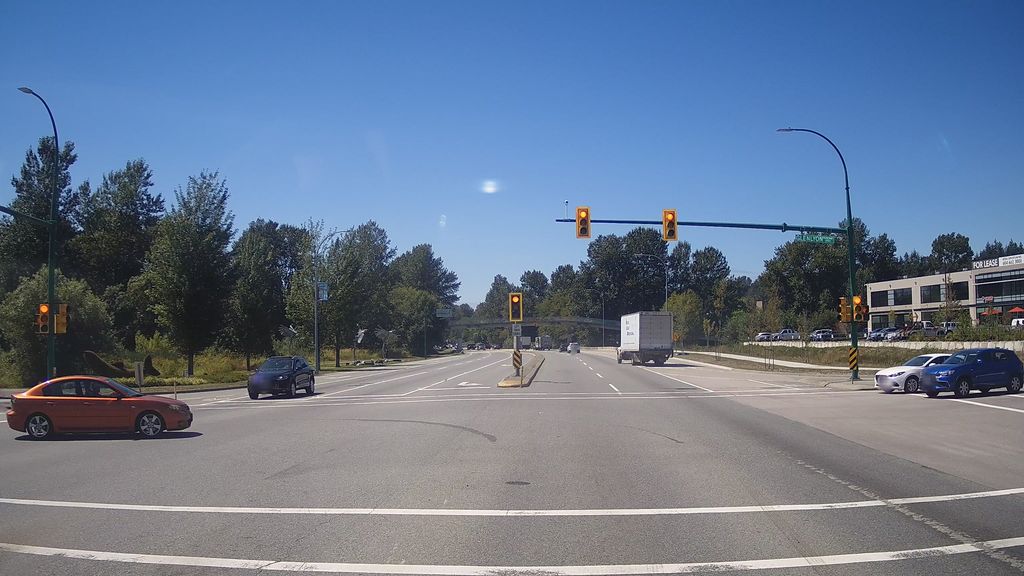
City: vancouver